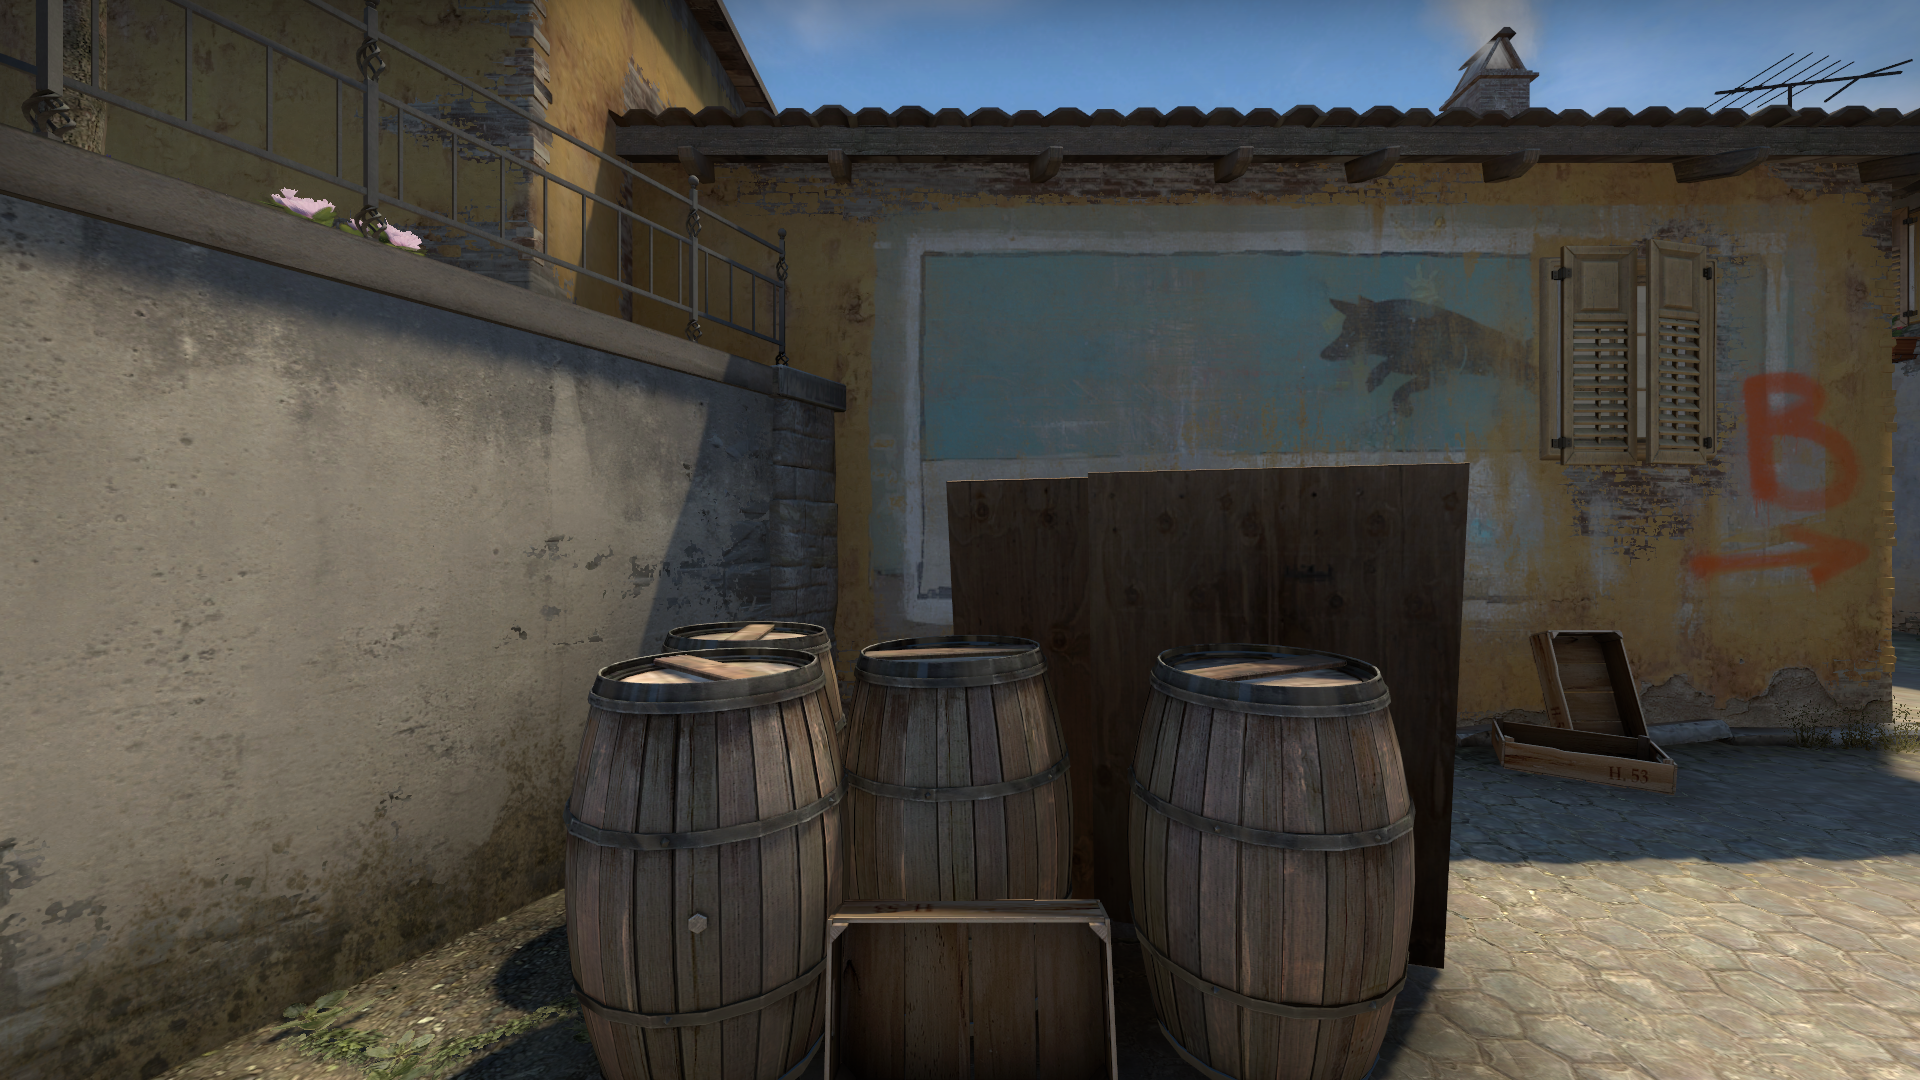
Map: de_inferno